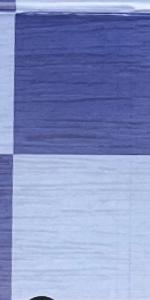
Label: Empty